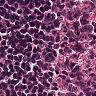
Metastatic tissue present: no